Field crop: maize
Growth stage: 2
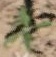
Species: atriplex